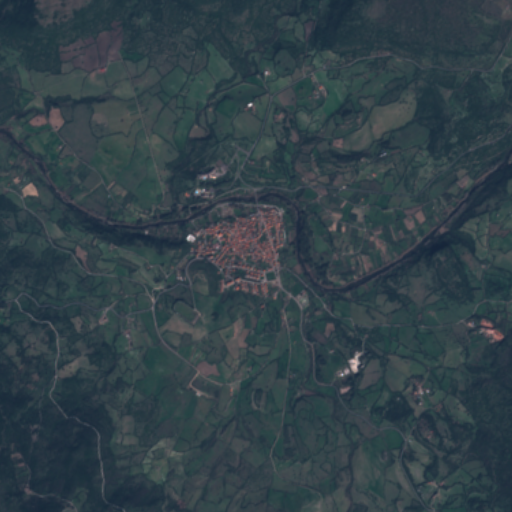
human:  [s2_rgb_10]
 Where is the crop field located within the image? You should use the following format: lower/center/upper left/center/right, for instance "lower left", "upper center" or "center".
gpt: The crop field is located in the lower left of the image.
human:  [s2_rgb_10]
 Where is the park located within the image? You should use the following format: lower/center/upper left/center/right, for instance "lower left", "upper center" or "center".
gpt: The park is located in the upper center of the image.
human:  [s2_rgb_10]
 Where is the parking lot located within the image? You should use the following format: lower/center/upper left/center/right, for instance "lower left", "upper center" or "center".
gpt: The parking lot is located in the center of the image.
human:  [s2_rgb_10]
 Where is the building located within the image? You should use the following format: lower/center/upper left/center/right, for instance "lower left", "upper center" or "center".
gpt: There is no building in the image.